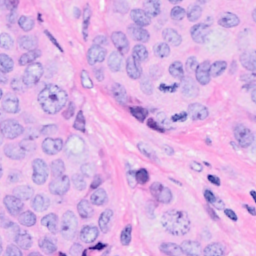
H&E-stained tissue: Breast